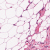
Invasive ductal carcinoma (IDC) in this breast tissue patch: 0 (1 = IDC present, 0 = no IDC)